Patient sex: M
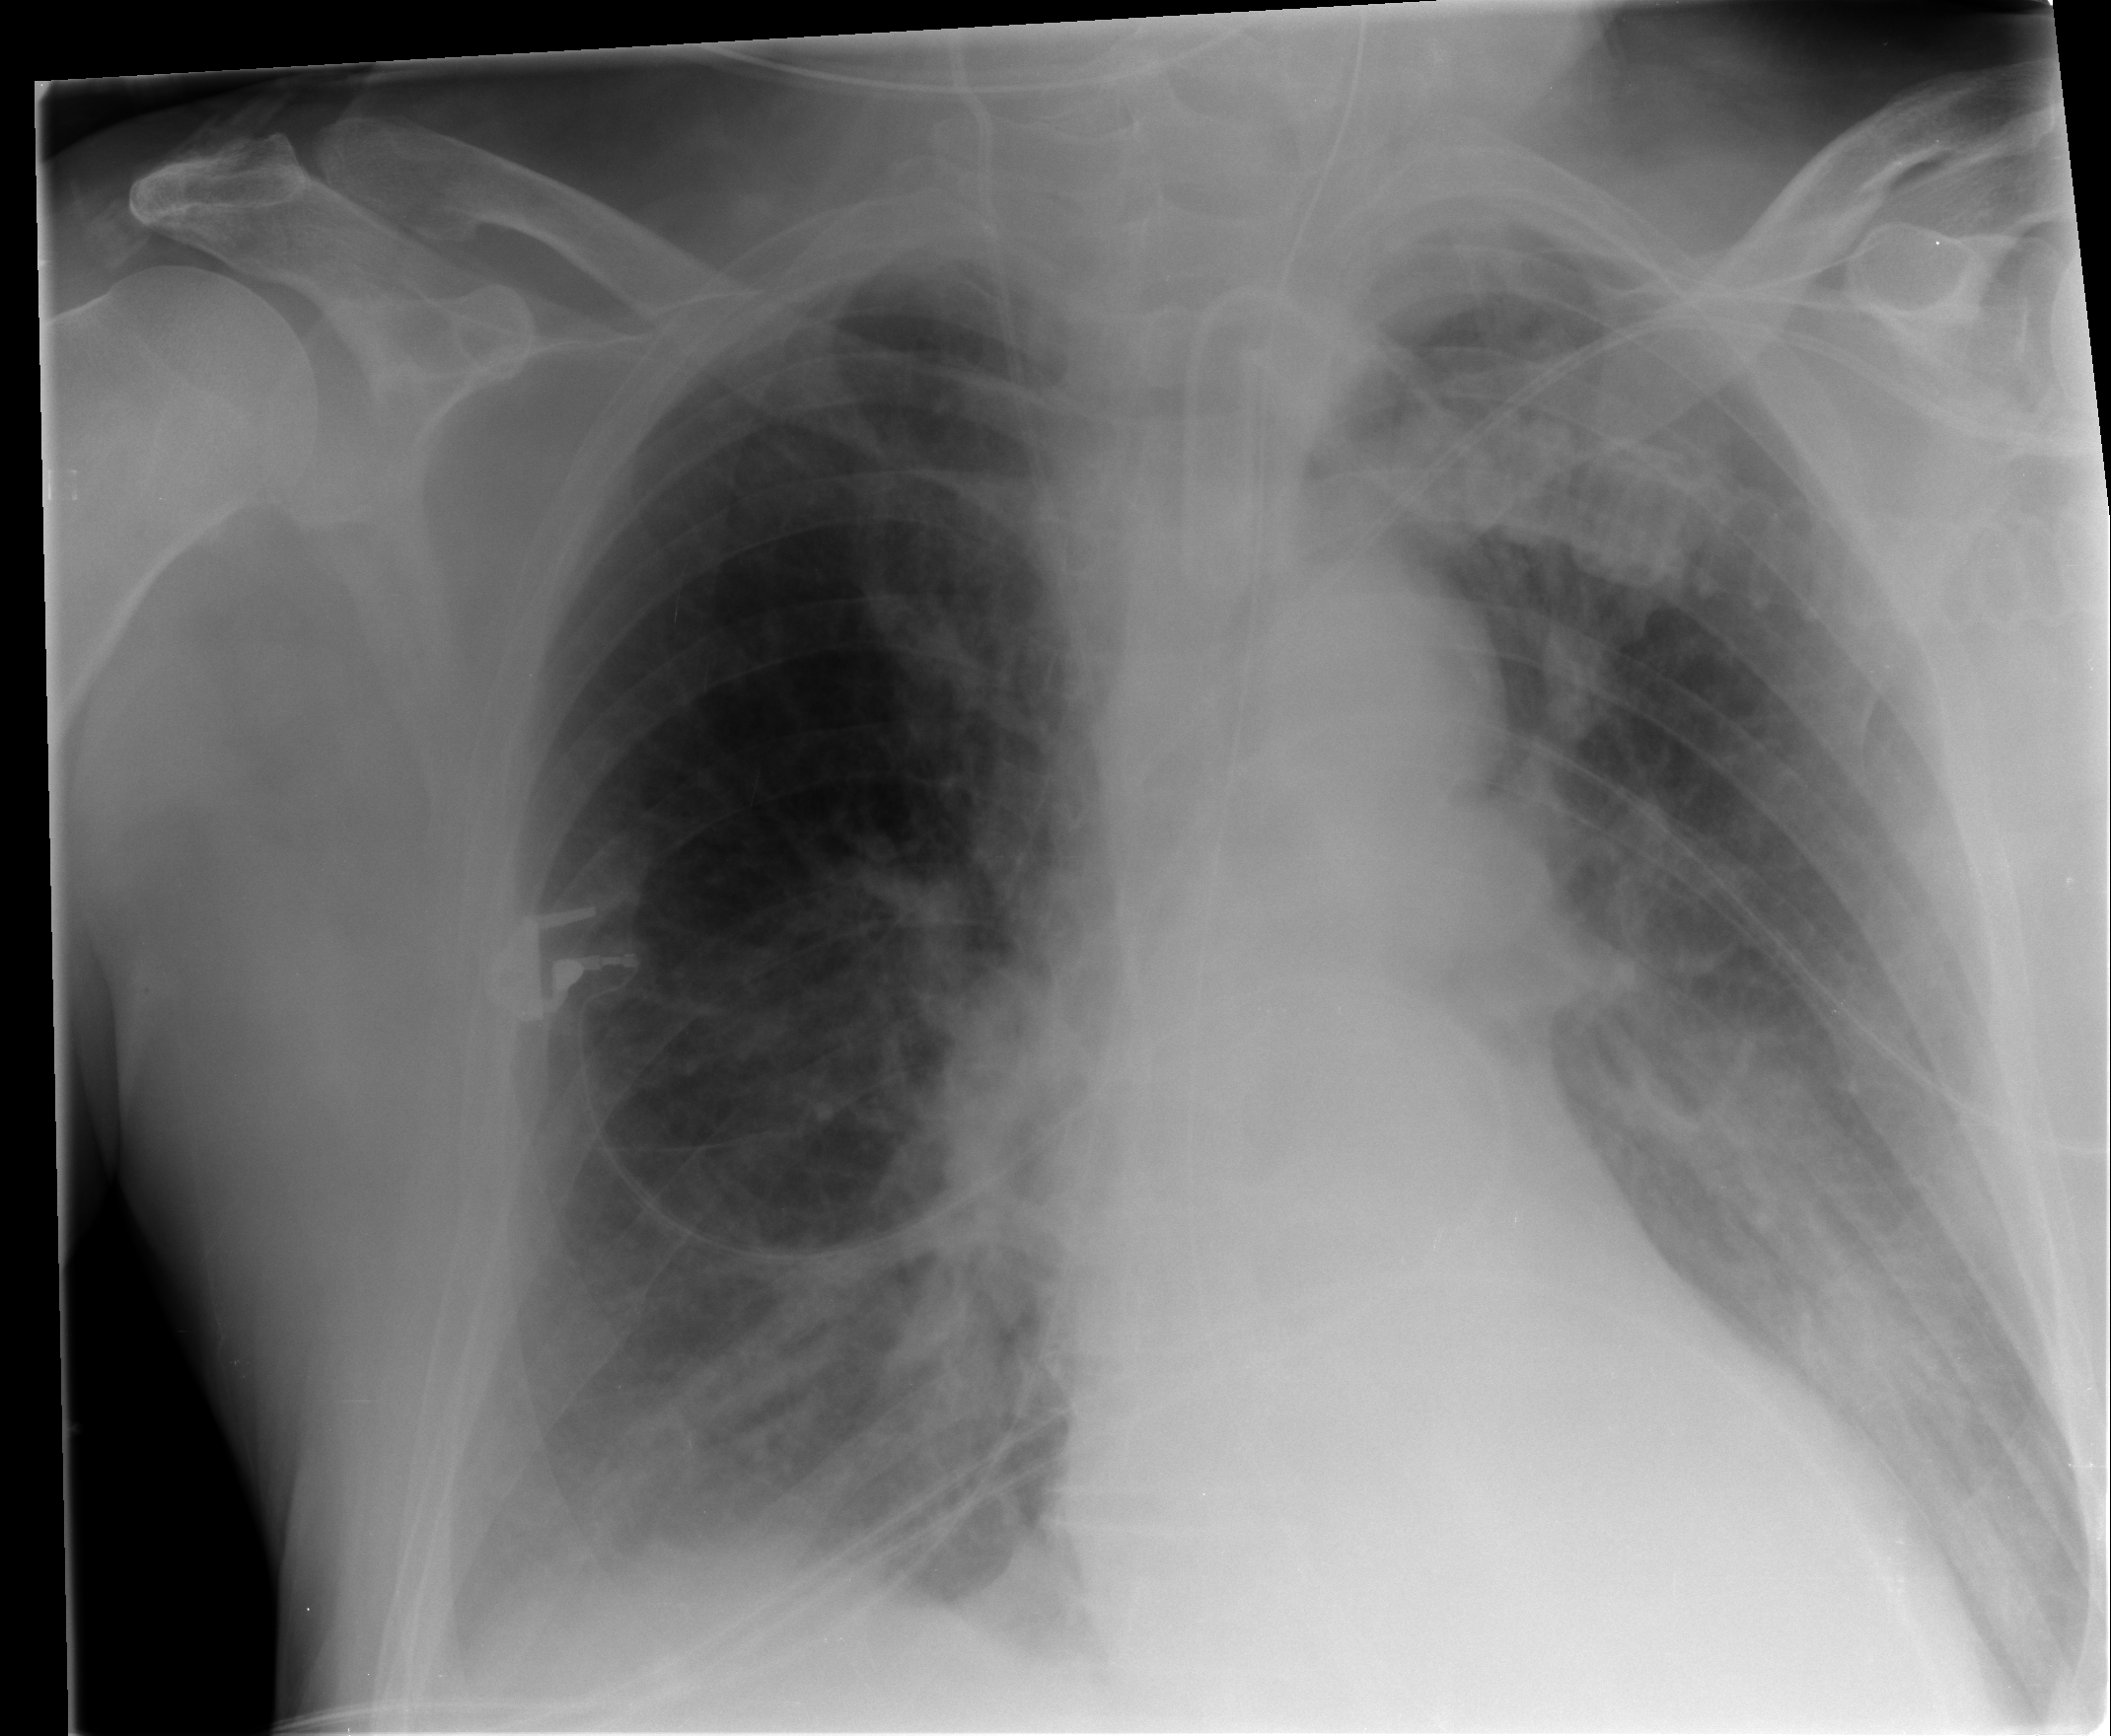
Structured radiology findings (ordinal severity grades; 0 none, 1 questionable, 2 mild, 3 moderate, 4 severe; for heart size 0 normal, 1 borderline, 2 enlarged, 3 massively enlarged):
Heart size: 0
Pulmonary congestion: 3
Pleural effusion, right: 1
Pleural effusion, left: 1
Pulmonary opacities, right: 3
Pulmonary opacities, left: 3
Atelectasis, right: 2
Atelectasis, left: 2